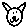
Label: cat